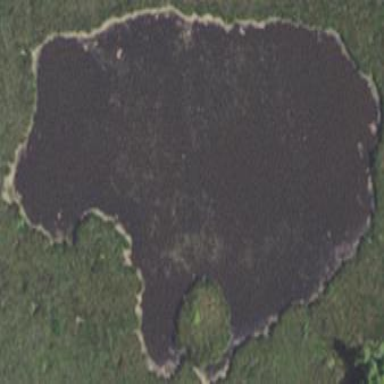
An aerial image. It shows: Pond with natural water.